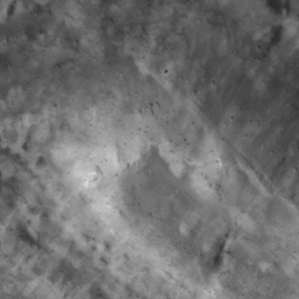
Label: non_frost